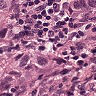
Metastatic tissue present: yes